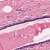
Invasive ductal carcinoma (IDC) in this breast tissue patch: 0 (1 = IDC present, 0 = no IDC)